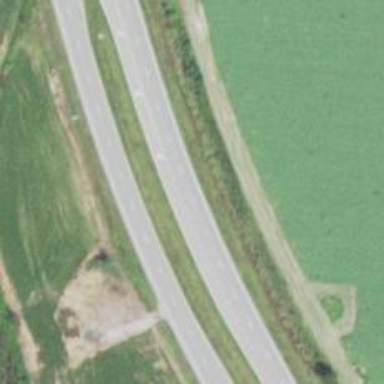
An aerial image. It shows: Primary highway.